Brain MRI, t1w sequence, axial 2D slice.
Patient: age 42, sex F, weight 95 kg, height 1.95 m
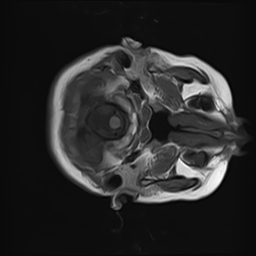